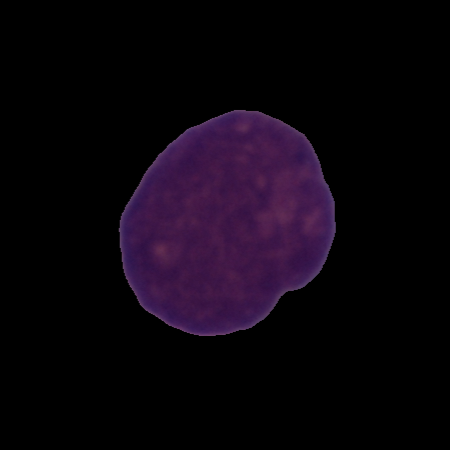
Label: cancer